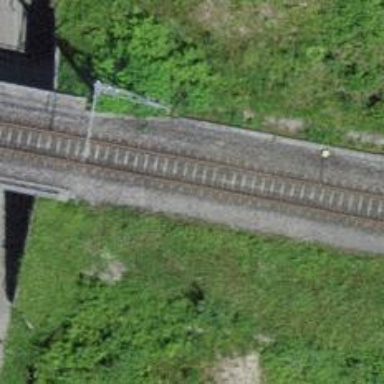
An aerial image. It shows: Single-track electrified railway with contact line.